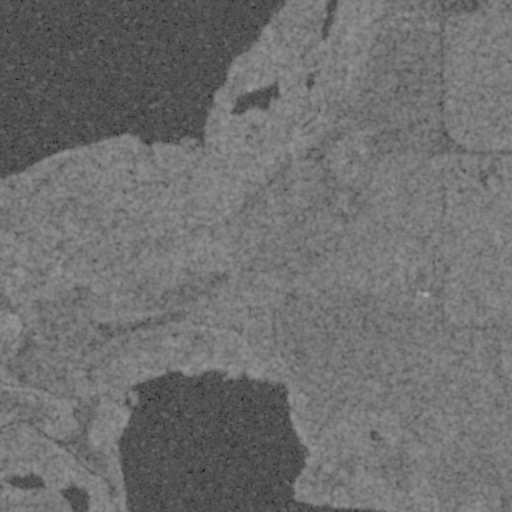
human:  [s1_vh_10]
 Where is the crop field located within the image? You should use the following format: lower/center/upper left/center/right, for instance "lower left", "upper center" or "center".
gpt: The crop field is located in the upper center of the image.
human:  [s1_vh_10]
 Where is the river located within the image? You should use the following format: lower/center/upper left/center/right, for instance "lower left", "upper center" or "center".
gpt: The river is located in the lower left of the image.
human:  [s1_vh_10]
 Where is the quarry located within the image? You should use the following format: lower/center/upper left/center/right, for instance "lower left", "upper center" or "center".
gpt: There is no quarry in the image.

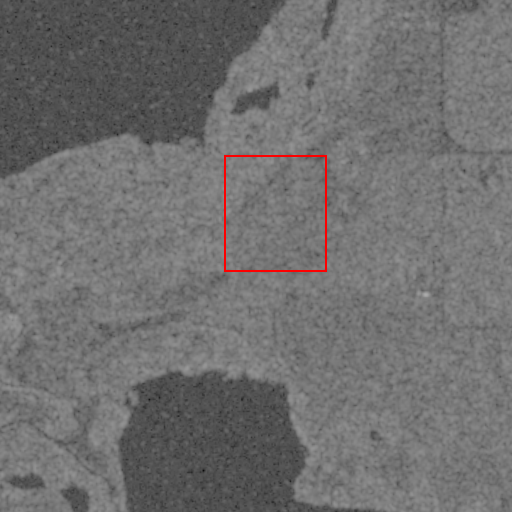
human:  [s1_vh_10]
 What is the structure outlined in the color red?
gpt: The structure outlined in red is a crop field.
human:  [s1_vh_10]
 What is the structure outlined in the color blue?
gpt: There is no blue outline.